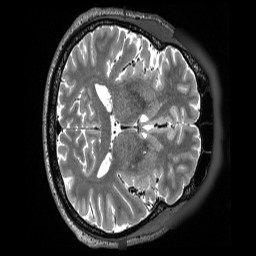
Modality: T2w
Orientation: axial
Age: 65
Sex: female